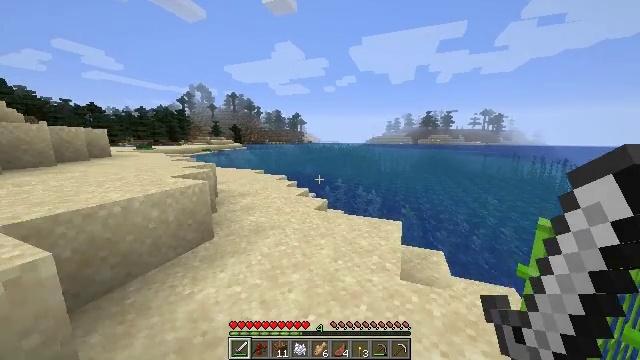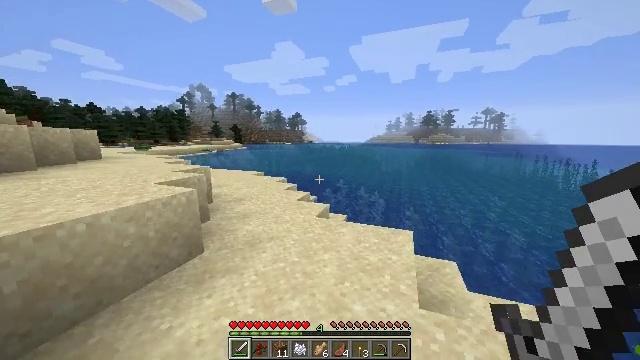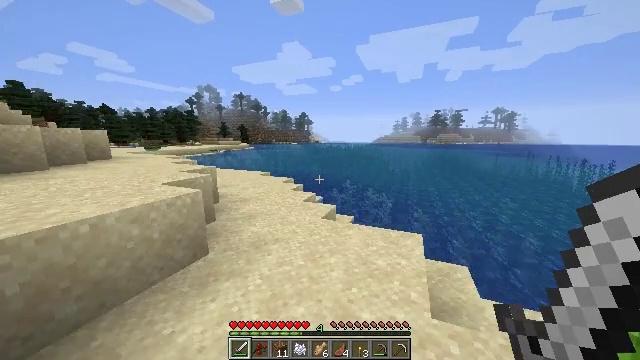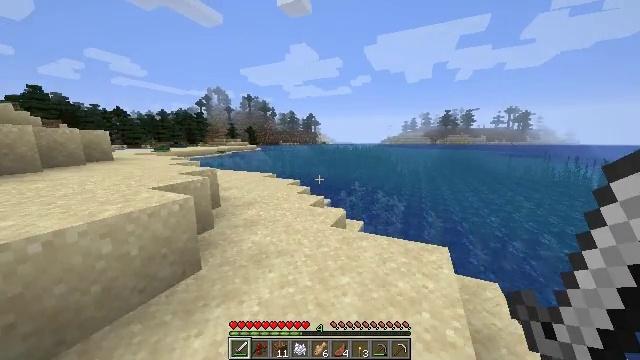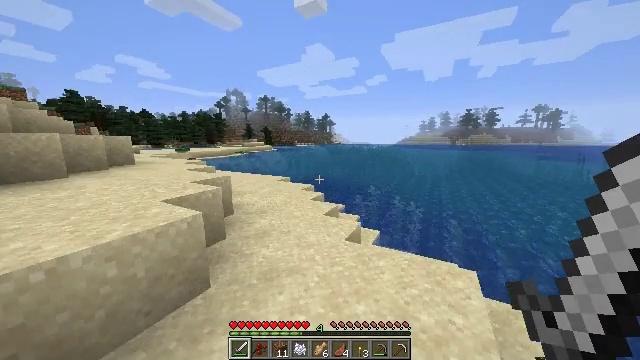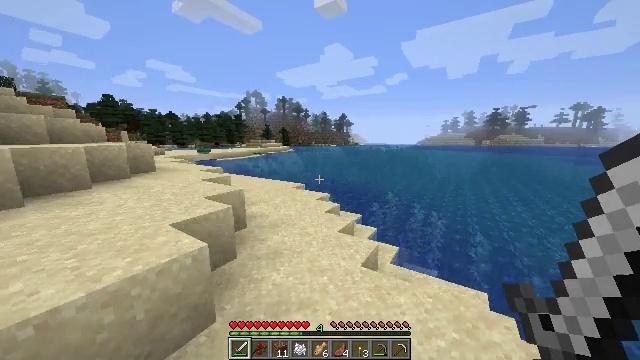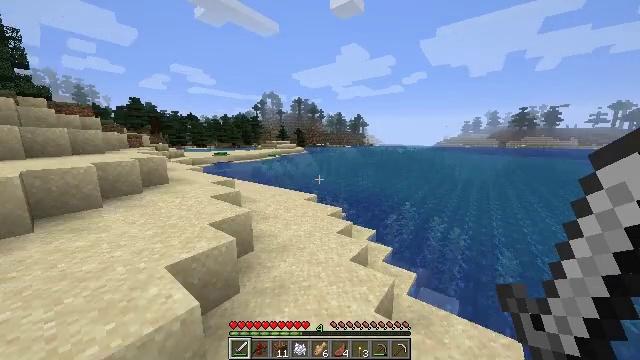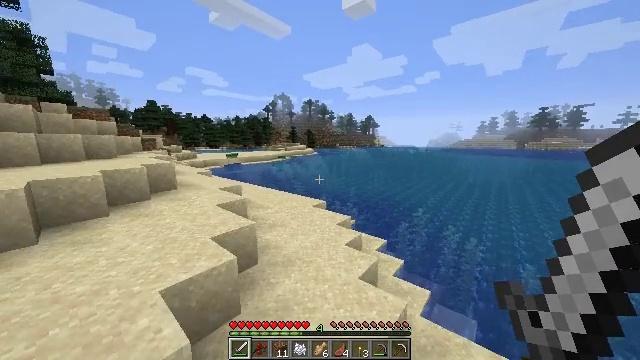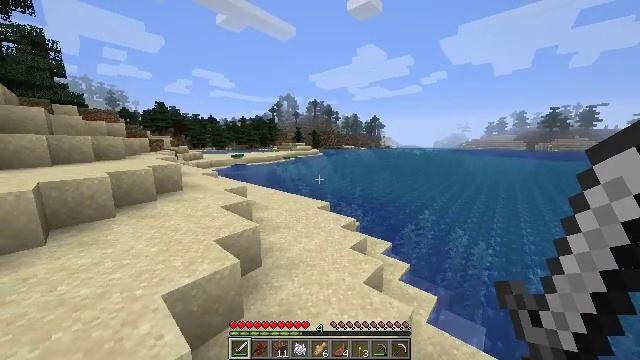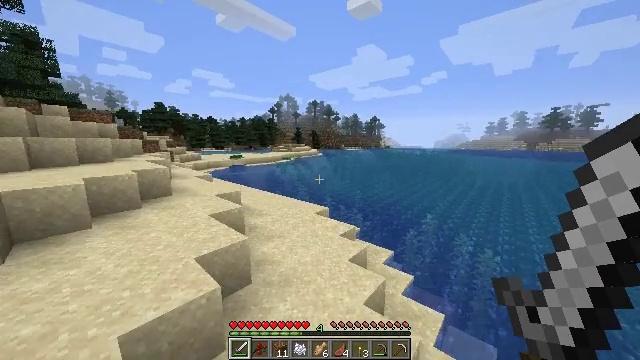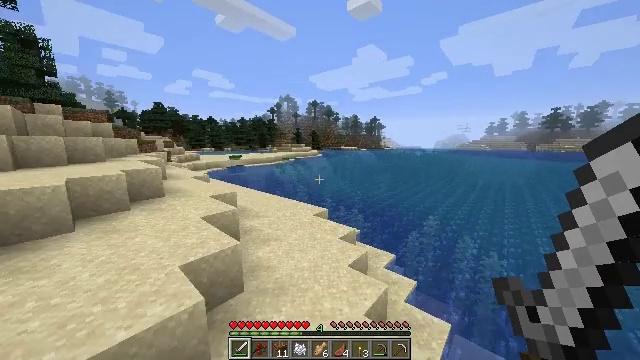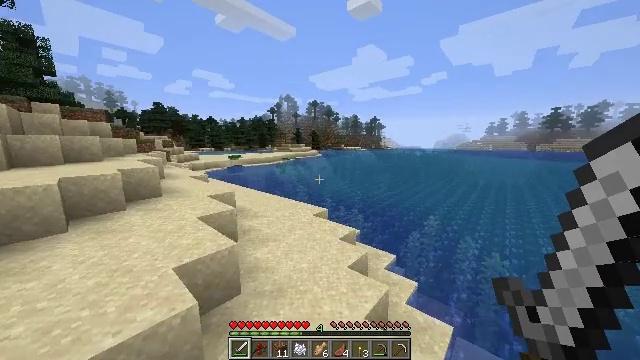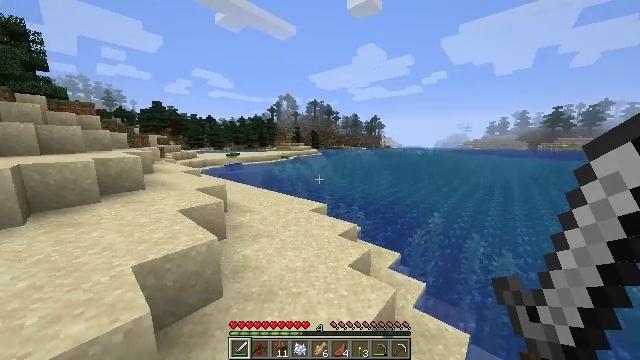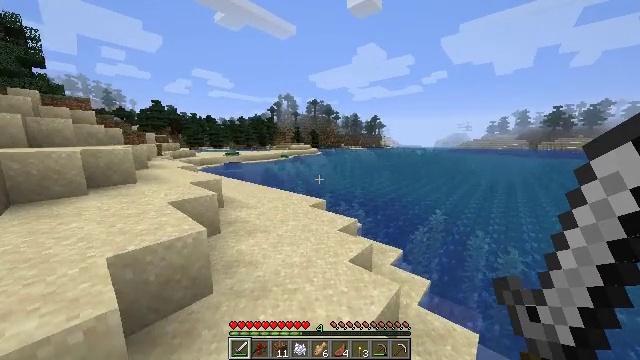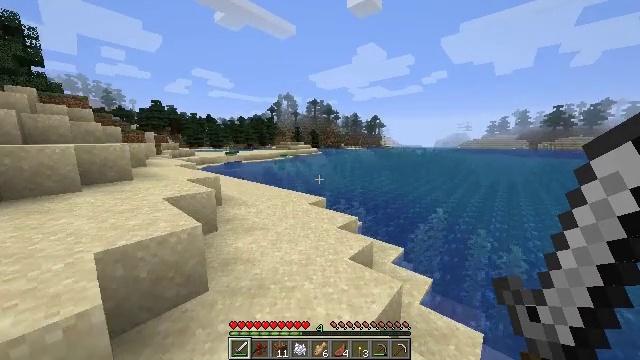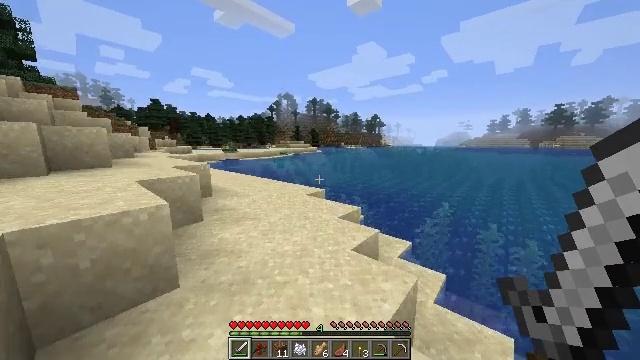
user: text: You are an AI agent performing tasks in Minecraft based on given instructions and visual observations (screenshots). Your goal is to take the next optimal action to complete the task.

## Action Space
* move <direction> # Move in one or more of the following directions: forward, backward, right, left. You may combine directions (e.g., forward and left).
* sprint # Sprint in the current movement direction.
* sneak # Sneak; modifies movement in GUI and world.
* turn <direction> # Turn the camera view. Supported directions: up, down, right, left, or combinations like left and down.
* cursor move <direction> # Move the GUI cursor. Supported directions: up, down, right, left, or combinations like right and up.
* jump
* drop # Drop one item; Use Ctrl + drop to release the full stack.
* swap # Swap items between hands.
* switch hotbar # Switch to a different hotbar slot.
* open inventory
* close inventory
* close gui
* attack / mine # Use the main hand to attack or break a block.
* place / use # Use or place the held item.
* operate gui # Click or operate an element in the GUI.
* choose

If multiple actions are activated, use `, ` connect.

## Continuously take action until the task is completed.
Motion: motion action
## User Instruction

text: Hunt a cod.
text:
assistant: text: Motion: move forward
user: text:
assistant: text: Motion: move forward, turn left
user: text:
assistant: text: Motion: move forward, turn left
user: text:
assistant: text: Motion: move forward, turn left, jump
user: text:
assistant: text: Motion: move forward, turn left, jump
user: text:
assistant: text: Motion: move forward, turn left, jump
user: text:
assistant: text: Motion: move forward, turn left, jump
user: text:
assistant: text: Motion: move forward, turn left, jump
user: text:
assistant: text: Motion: move forward, jump
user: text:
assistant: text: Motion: move forward, jump
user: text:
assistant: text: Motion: move forward, jump
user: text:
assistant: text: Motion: move forward, jump
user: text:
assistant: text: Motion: move forward, jump
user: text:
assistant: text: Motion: move forward, jump
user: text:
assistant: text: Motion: move forward, jump
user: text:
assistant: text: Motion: move forward, jump
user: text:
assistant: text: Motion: move forward, jump
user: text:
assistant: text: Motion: move forward, turn left, jump
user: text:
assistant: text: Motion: move forward, turn left, jump
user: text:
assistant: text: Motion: move forward, turn left, jump
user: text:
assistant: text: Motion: move forward, turn left, jump
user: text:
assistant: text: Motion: move forward, turn left, jump
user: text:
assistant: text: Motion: move forward, jump
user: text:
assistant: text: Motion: move forward, jump
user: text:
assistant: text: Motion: move forward, jump
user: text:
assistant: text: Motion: move forward and move left, jump
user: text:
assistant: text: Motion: move forward and move left, jump
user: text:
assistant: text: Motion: move forward and move left, turn left, jump
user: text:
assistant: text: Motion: move forward and move left, jump
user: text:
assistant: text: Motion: move forward and move left, jump